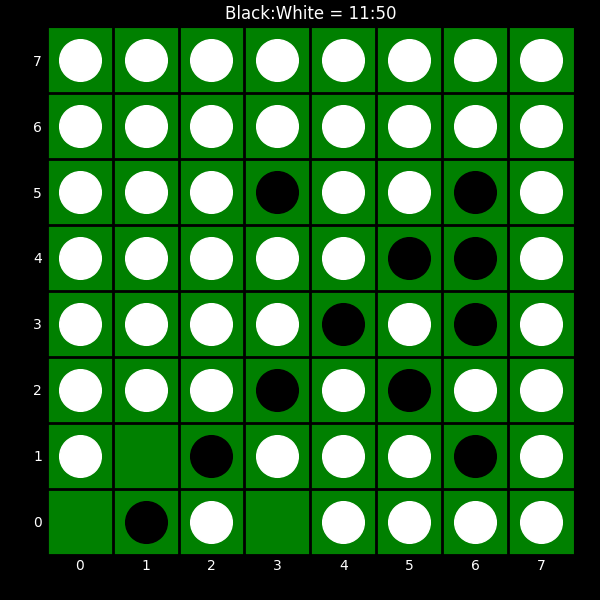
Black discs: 11
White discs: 50